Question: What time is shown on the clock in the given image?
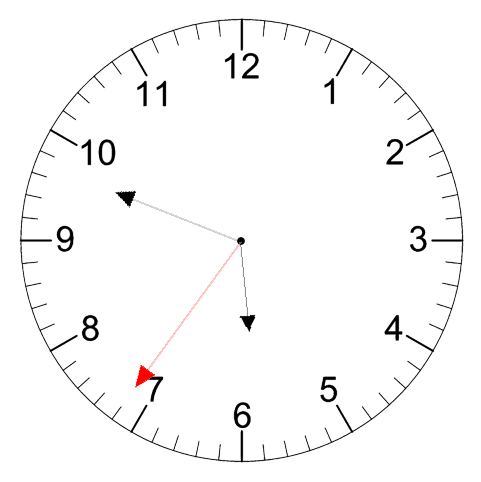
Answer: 05:48:36